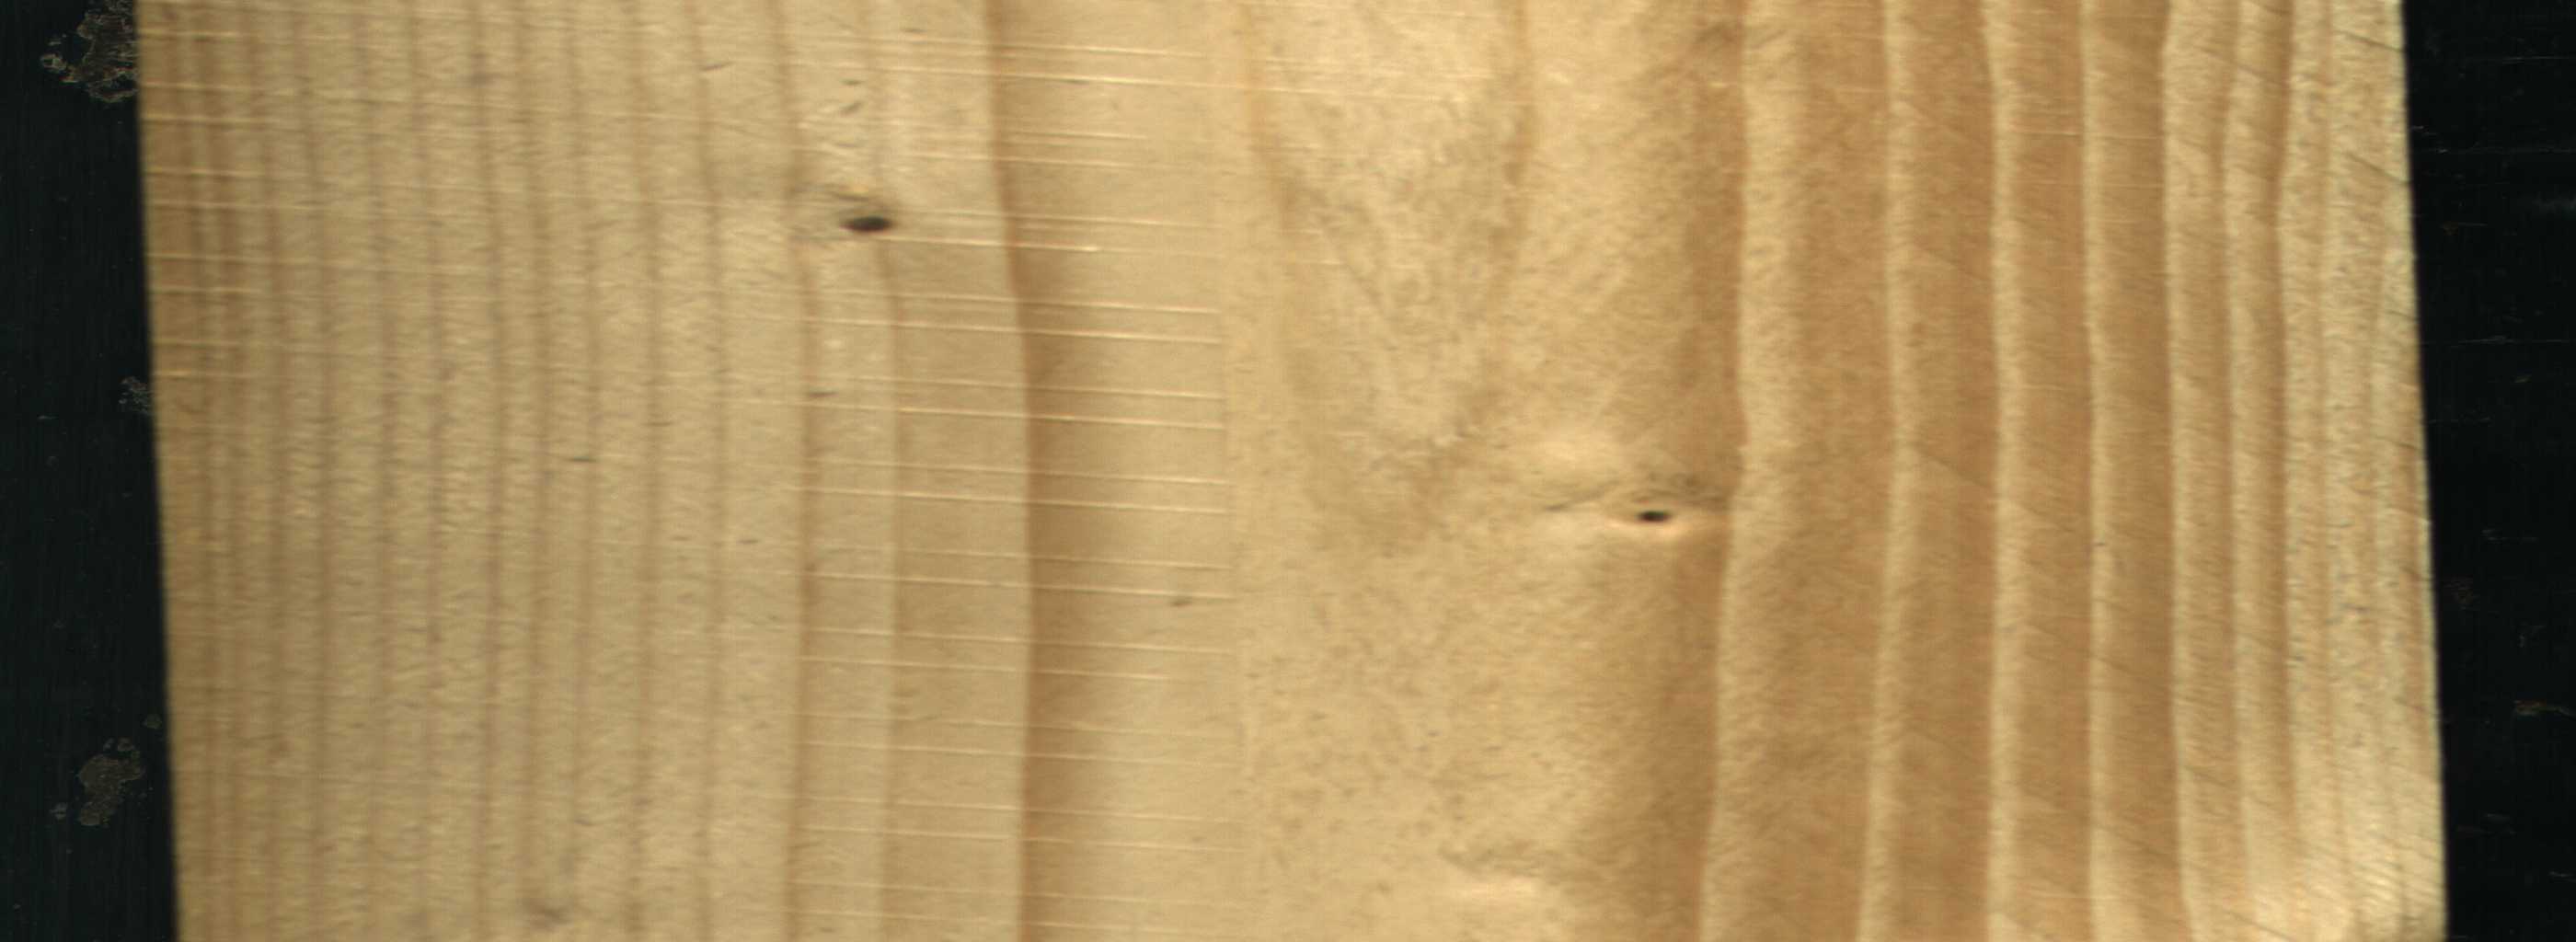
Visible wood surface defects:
Dead_Knot
Dead_Knot